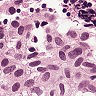
Metastatic tissue present: yes